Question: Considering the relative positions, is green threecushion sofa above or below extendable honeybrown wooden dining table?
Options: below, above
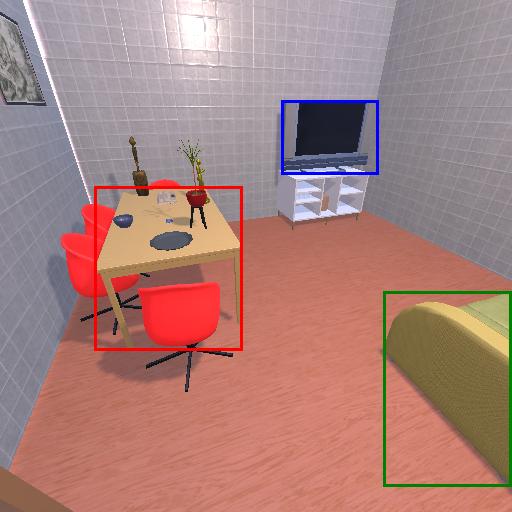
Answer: below